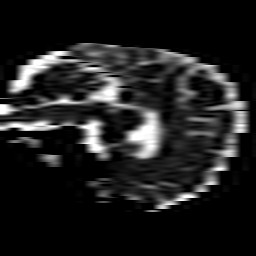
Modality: ADC
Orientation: sagittal
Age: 52
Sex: female
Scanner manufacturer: philips
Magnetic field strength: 1.5 T
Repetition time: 4.814 s
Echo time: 0.07764 s